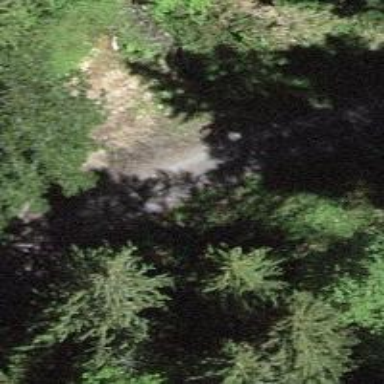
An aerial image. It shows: Culvert tunnel.